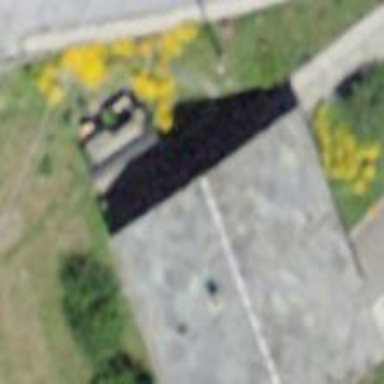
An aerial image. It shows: Detached building.